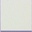
Piece: xx